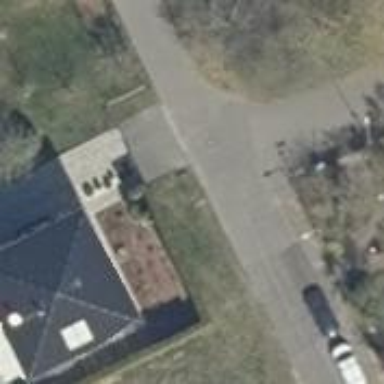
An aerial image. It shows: Detached building with hipped roof shape.